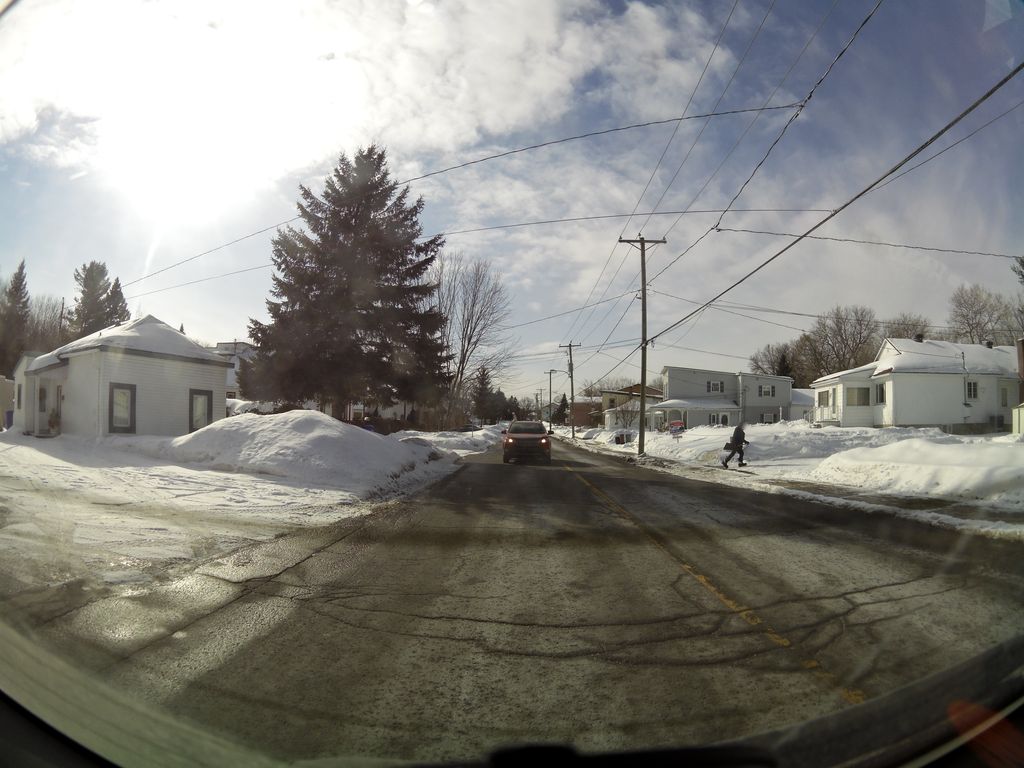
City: ottawa-gatineau